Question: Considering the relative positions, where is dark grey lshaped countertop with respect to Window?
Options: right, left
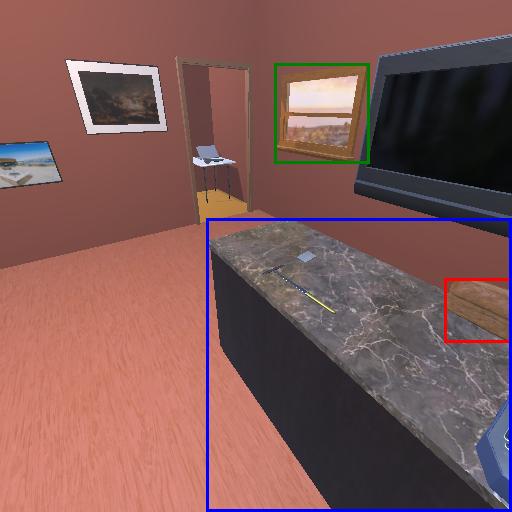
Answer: right